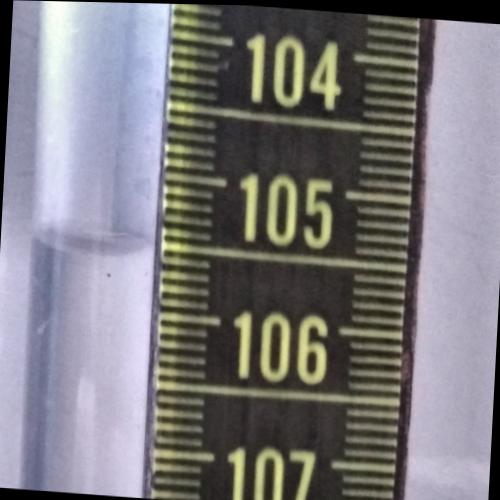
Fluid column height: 105.6 cm